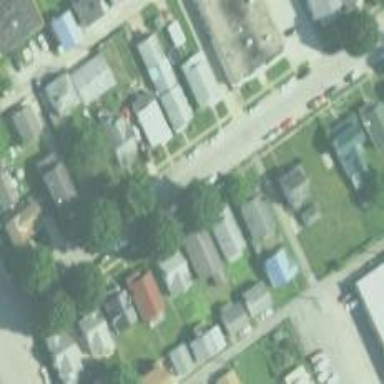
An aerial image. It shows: Alley classified as service road.